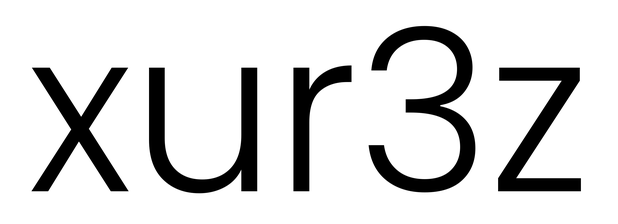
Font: Poppins-Light